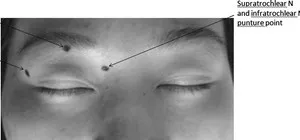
Respective puncture points of the nerves innervating the upper eyelid.
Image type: medical_photograph (other_medical_photograph)